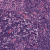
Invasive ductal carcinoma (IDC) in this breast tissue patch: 0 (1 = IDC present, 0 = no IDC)